Question: I have the following issues when trying to compile the <URL>.
If someone can help me out with some errors from libtheoraplayer (, I would be really grateful.
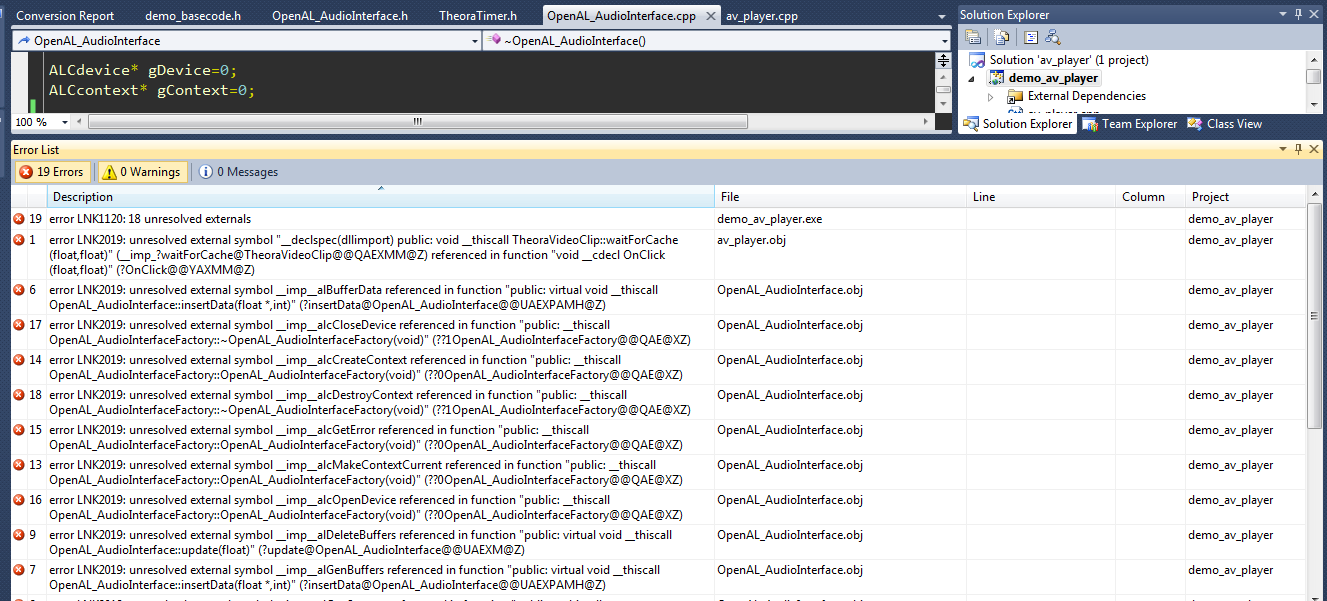
Answer: If you are familiar with linux then check the vlc source code it is free
but it is C code.
it may be help to you.
Thanks.